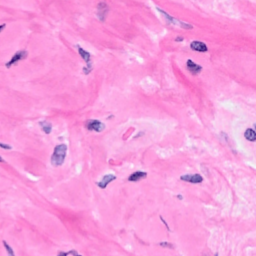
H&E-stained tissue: Breast